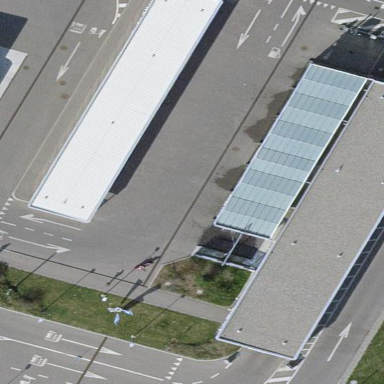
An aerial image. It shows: View of roof of building.